Field crop: maize
Growth stage: 1
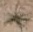
Species: salsola